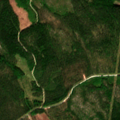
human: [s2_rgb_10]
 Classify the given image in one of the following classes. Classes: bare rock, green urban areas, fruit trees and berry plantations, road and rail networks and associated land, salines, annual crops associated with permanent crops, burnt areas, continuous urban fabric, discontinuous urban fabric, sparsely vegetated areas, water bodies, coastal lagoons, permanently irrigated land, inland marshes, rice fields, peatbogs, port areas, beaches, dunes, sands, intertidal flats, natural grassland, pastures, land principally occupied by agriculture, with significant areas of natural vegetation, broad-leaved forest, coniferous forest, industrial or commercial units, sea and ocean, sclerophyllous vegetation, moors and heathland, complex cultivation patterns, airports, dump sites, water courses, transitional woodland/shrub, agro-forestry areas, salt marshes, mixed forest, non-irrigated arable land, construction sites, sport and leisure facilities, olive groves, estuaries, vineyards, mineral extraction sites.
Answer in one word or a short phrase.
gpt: coniferous forest, mixed forest